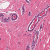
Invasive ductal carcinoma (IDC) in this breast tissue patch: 0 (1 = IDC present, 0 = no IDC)